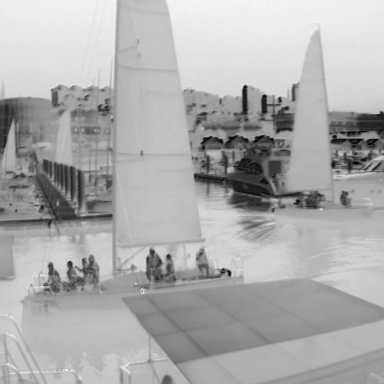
There are two sailboats in the infrared image.